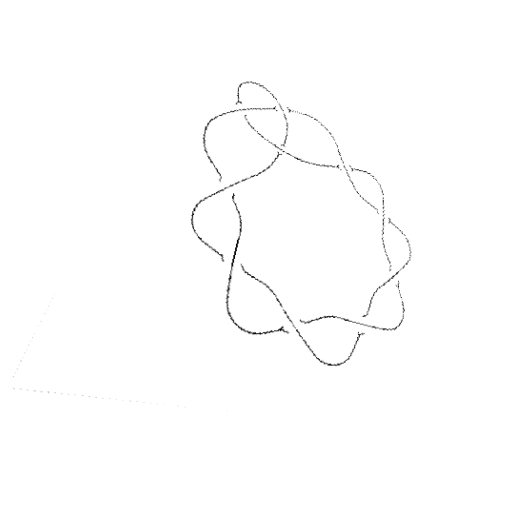
Crossing number: 10